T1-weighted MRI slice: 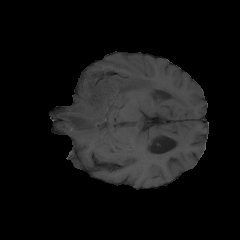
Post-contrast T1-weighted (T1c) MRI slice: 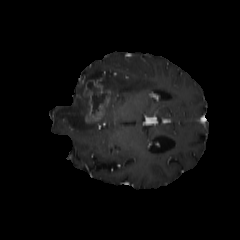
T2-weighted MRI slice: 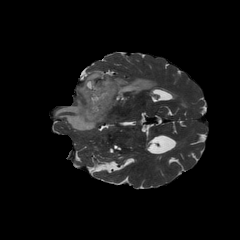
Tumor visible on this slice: yes